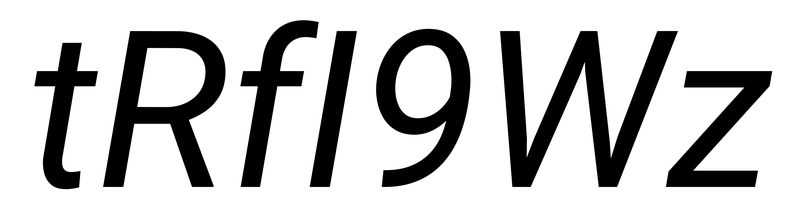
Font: Roboto-Italic_Italic